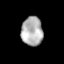
Tissue: prostate
Cell type: T cells
Senescence score: 0.3186
Nuclear area (px): 614
Mean DAPI intensity: 176.081